Question: I have an app that uses a custom 'UITableViewCell' to display detail information after a user clicks on a given row in a table. I can't seem to figure out why the "Reply" button located in the cell is inactive and appears behind the table itself. I can't click on it, select it, or do anything. I used Interface Builder to add the button rather than programmatically add it.
I've tried changing a number of things including the cell's class and File's Owner, but can't seem to get the button to be active and working. I think the button is linked up properly with a connection to a method in the code.

Here's a minimal, complete example of the code:
<URL>
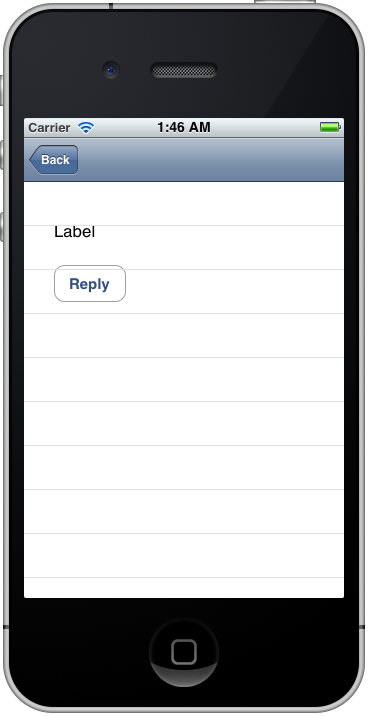
Answer: Apparently I needed to tell the table view how high the cell was. This is what fixed it:
'''
- (CGFloat)tableView:(UITableView *)tableView heightForRowAtIndexPath:(NSIndexPath *)indexPath;
{
return 157.0;
}
'''